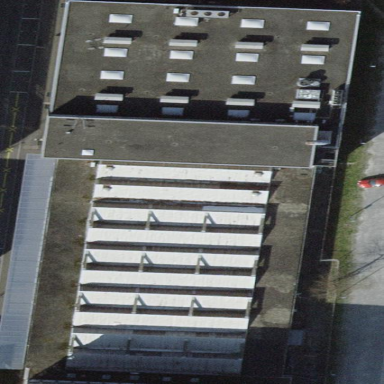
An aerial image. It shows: Office building.